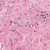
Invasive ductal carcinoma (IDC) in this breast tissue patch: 0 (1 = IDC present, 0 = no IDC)